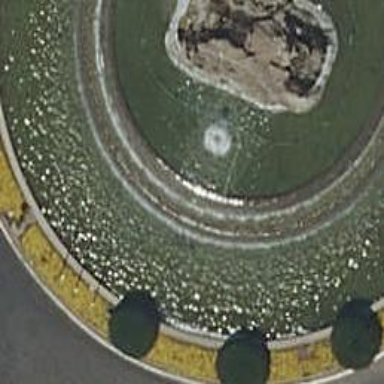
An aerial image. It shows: Beautiful fountain.